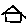
Label: house